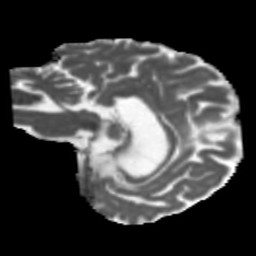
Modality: MD
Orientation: sagittal
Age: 53
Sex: female
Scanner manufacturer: siemens
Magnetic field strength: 3 T
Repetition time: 5.47 s
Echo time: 0.0854 s